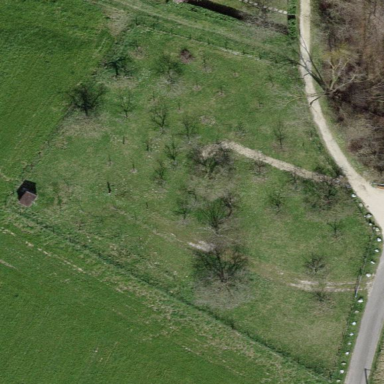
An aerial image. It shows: Orchard.